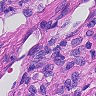
Metastatic tissue present: no